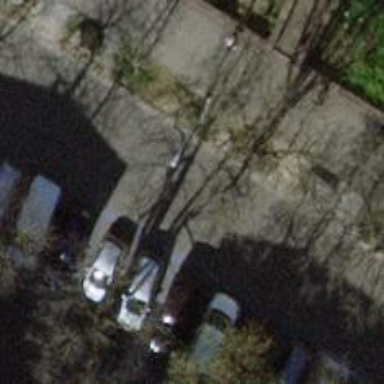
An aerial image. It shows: Tree-lined avenue.